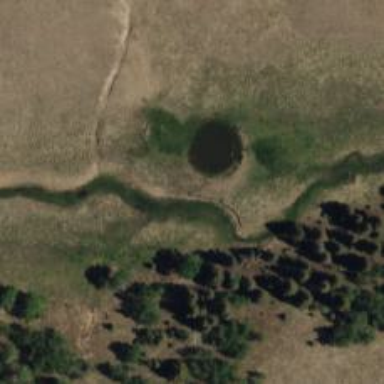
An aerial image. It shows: Reservoir area.